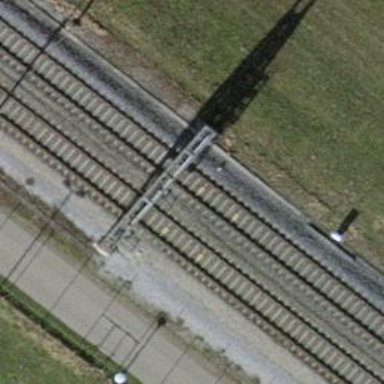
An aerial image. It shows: Railway signal.